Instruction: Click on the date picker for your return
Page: home
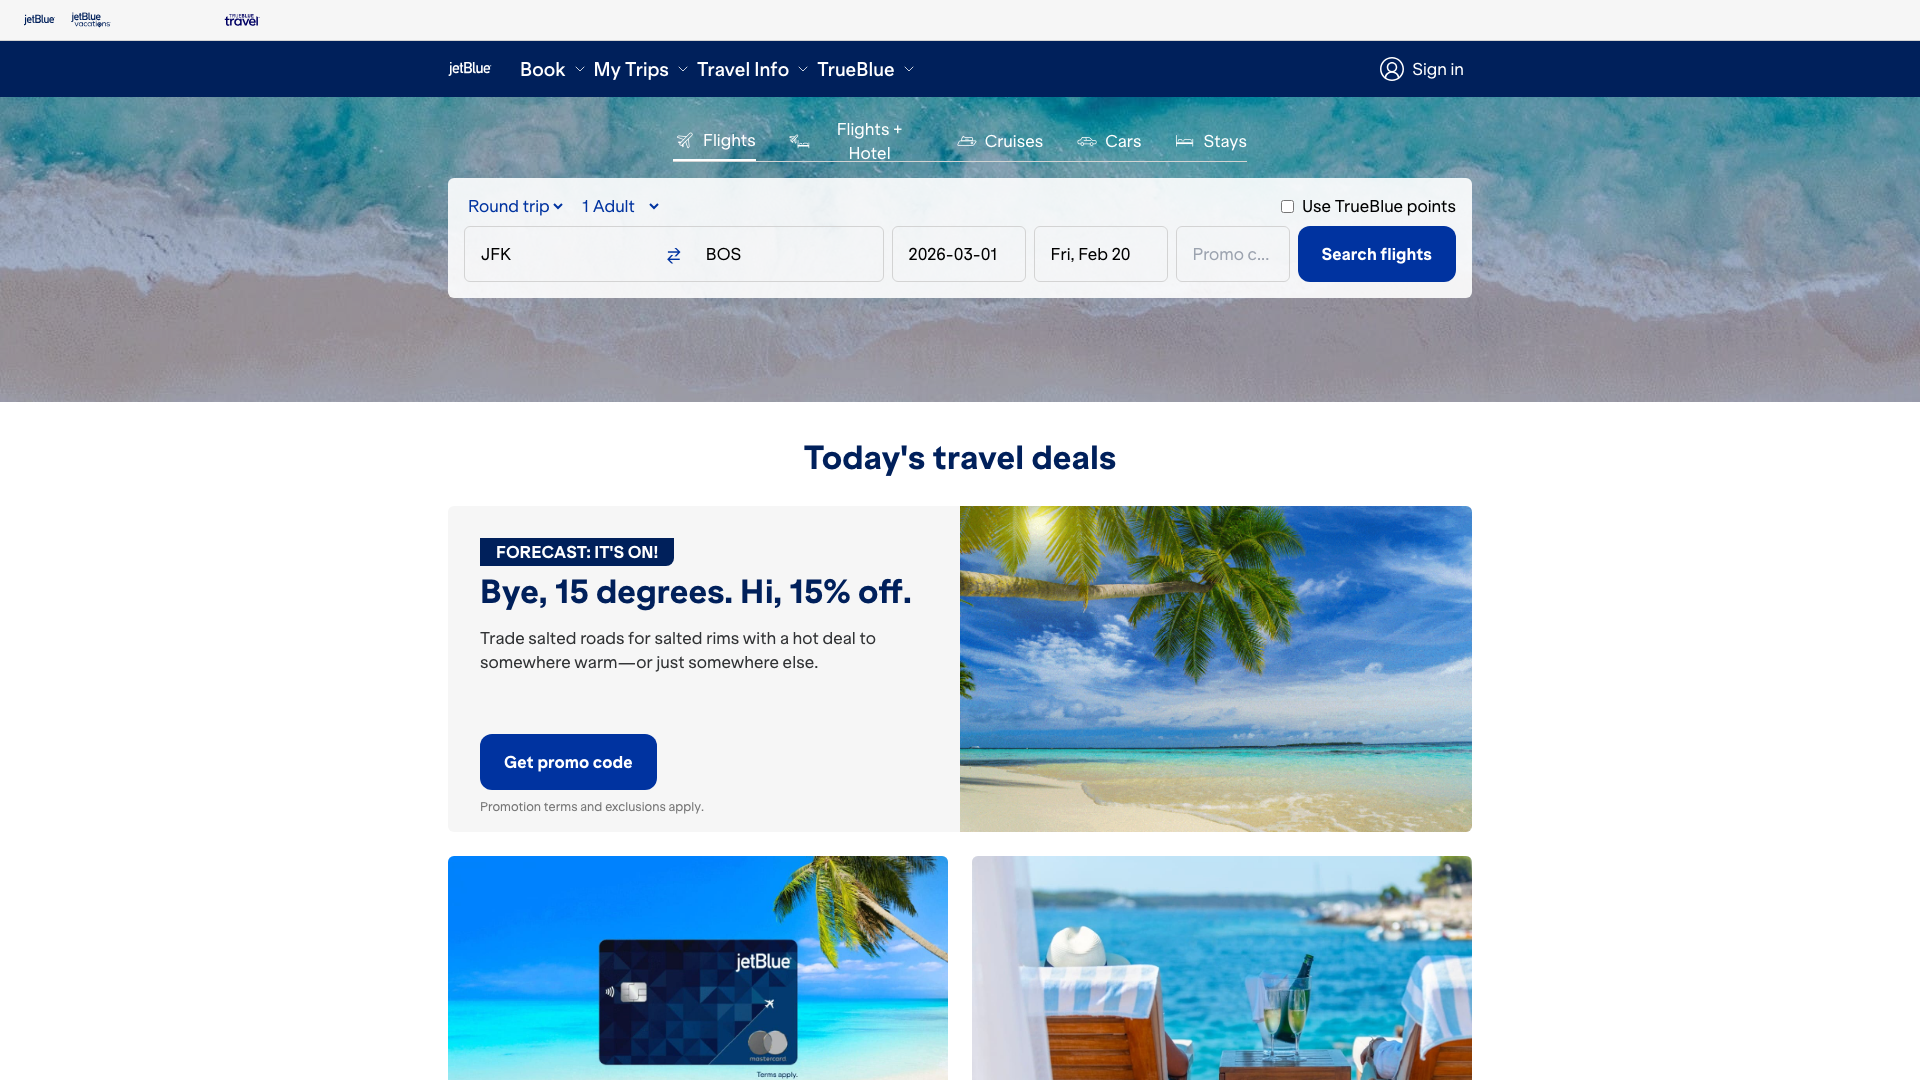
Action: click